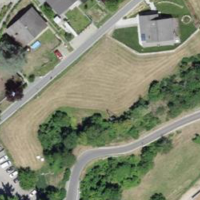
EUNIS habitat code: 54
Species observed at this site:
Salvia pratensis